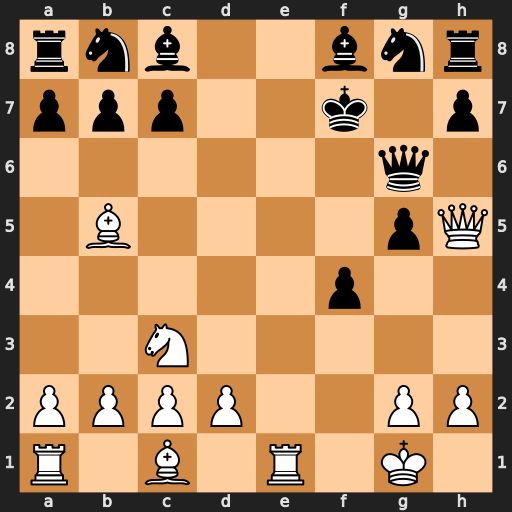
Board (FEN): rnb2bnr/ppp2k1p/6q1/1B4pQ/5p2/2N5/PPPP2PP/R1B1R1K1
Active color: w
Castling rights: -
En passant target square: -
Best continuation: Be8+ Kg7 Bxg6